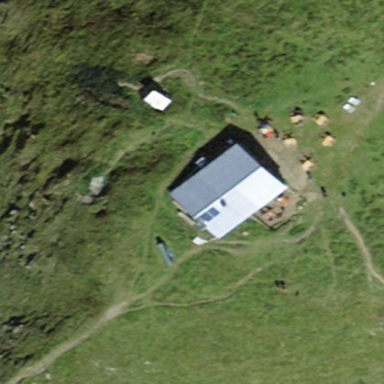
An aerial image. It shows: Hut.